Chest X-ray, PA view. Patient: 55 years old, sex M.
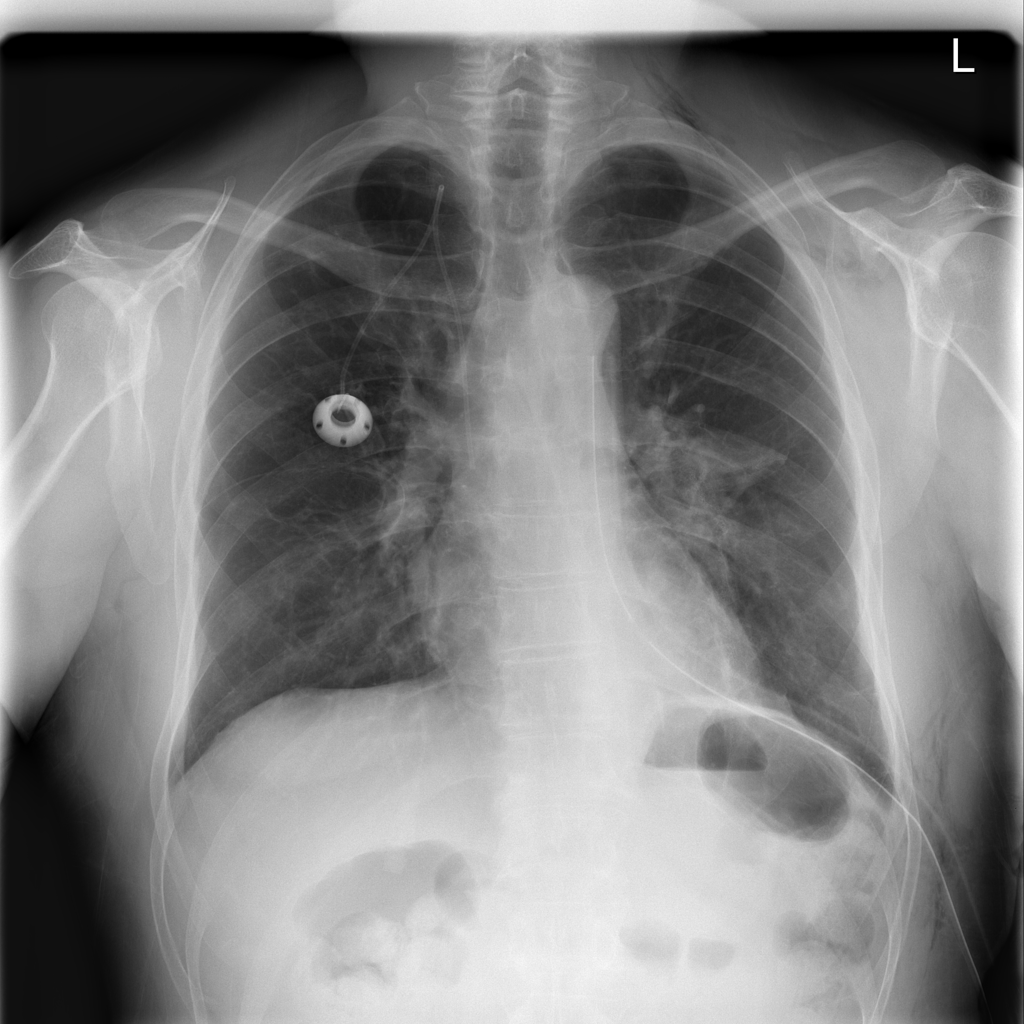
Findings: Atelectasis, Emphysema